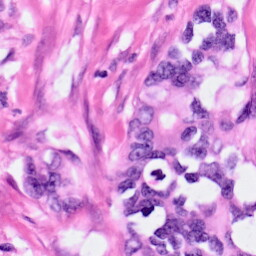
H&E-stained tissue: Pancreatic